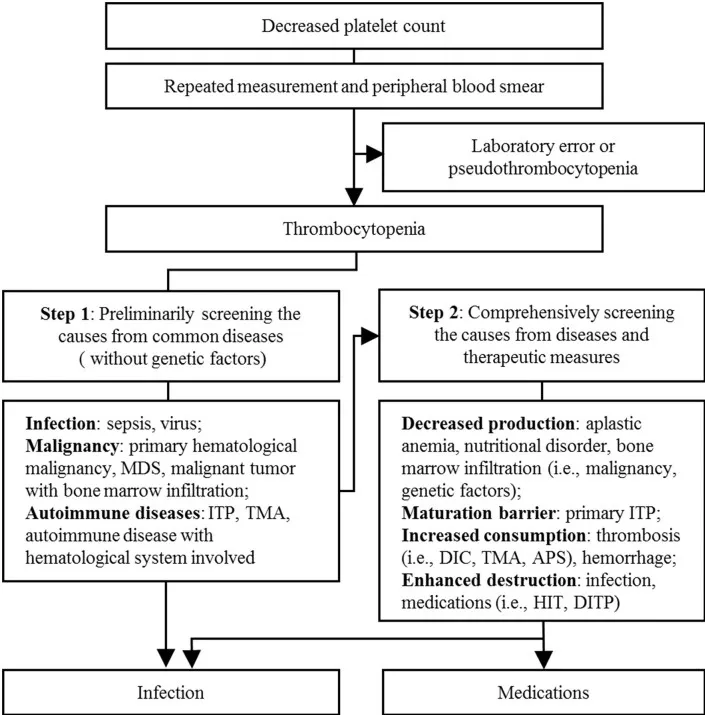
Diagnostic reasoning in thrombocytopenia. APS, antiphospholipid syndrome; DIC, disseminated intravascular coagulation; DITP, drug-induced thrombocytopenia; ITP, immune thrombocytopenia; HIT, heparin-induced thrombocytopenia; MDS, myelodysplastic syndrome; TMA, thrombotic microangiopathy.
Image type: chart (chart)